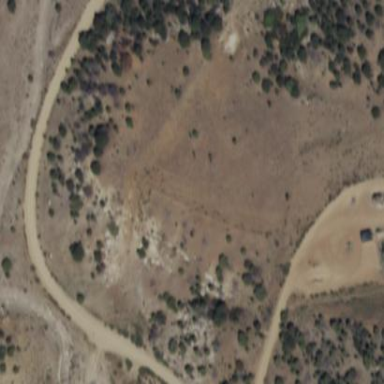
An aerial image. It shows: Brownfield area with natural scrub vegetation.